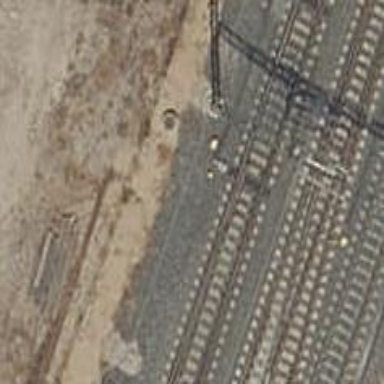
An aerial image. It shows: Rail yard with electrified contact lines for the trains.